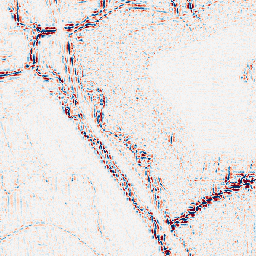
Category: wavelet
Decomposition family: wavelet_biorthogonal
Decomposition parameters: wavelet: bior2.4
level: 2
Upsampling method: fft_zeropad
Upsampling parameters: scale: 2
Upsampling scale: 2